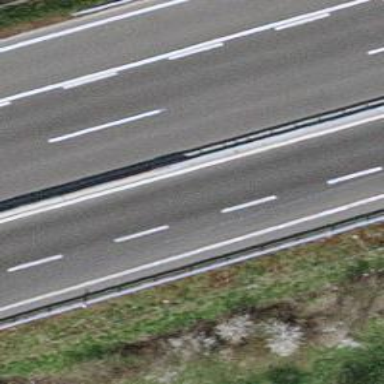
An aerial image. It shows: Trunk highway designated as motorroad.